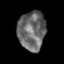
Tissue: skin
Cell type: Epithelial cells
Senescence score: 0.2489
Nuclear area (px): 1049
Mean DAPI intensity: 105.286